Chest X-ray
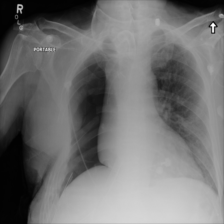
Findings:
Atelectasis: negative
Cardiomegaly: negative
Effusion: negative
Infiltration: negative
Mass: positive
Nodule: negative
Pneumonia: negative
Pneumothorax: negative
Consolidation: negative
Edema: negative
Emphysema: negative
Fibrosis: negative
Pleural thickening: negative
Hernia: negative